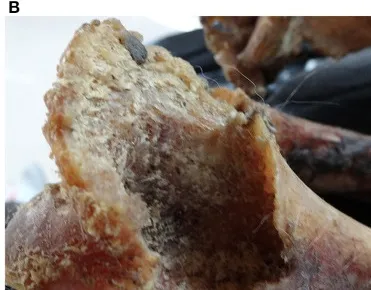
Despite consumption and advanced putrefaction, biting marks and dog hair were visibly observed on the femur epiphyses and skull (B).
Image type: medical_photograph (other_medical_photograph)